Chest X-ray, PA view. Patient: 57 years old, sex F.
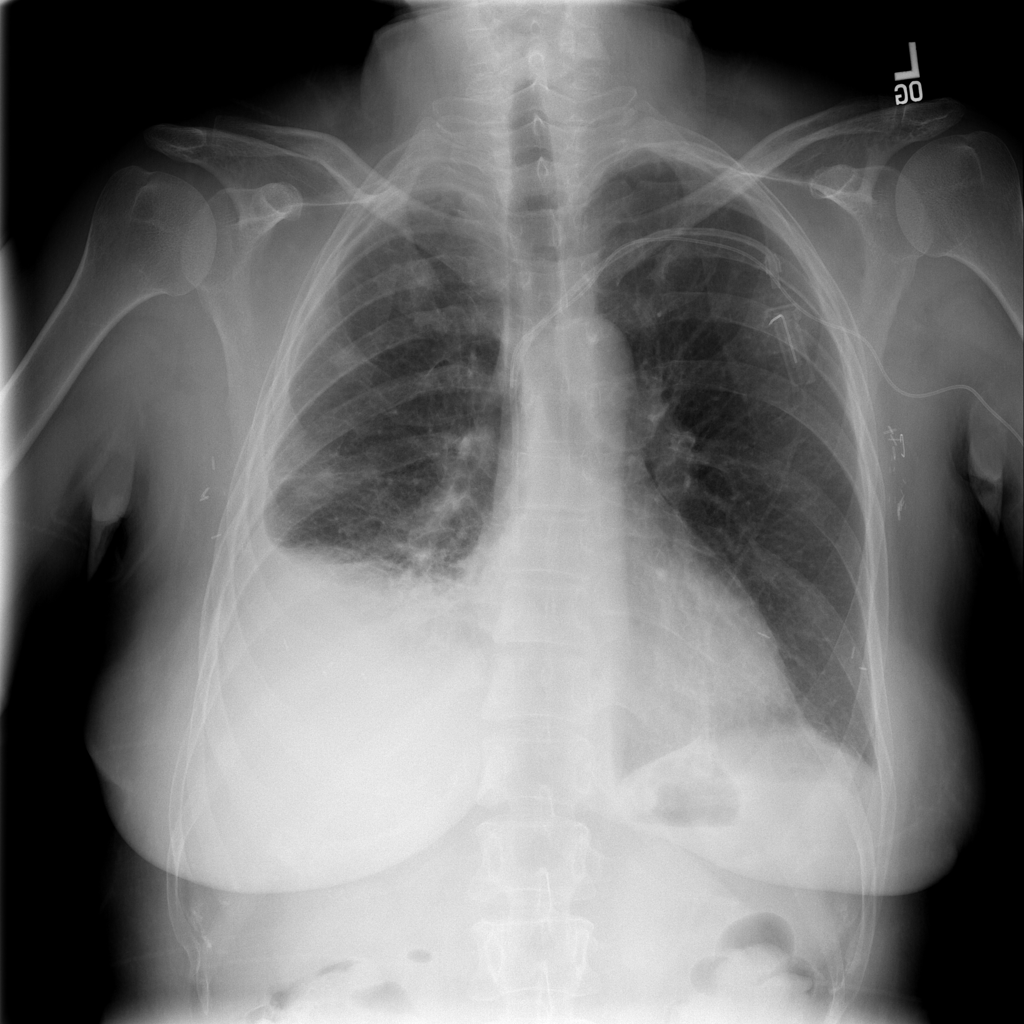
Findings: Effusion